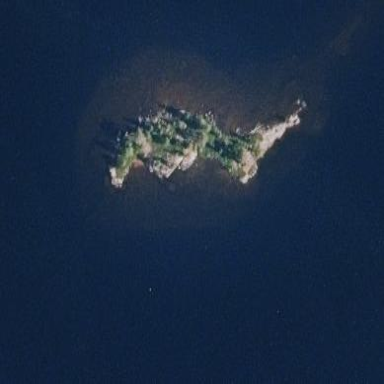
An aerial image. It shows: Islet.